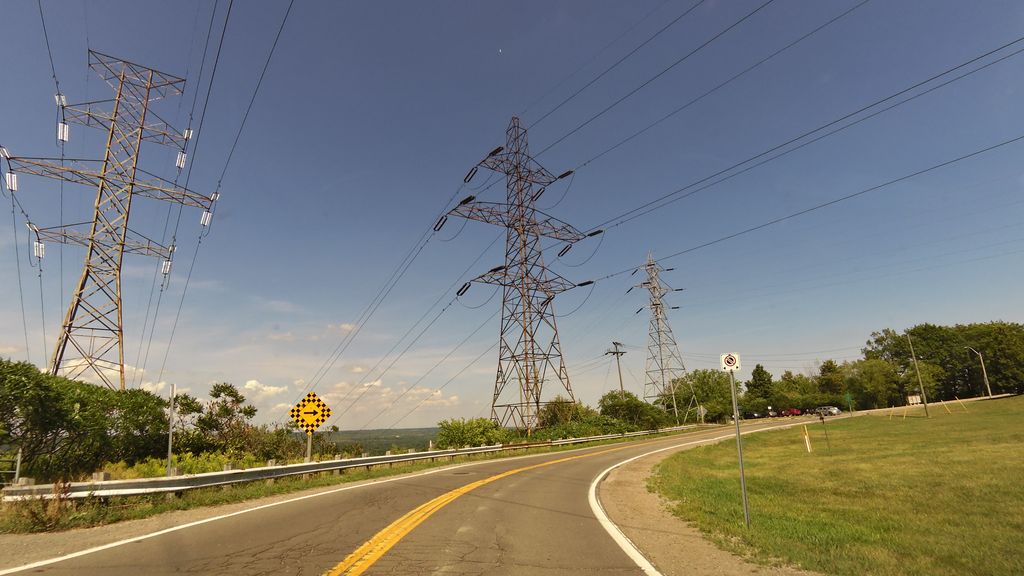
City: hamilton